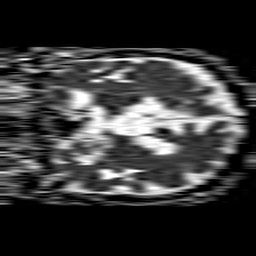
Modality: ADC
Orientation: coronal
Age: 82
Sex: male
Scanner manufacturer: philips
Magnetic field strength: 1.5 T
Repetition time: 4.6 s
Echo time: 0.08631 s